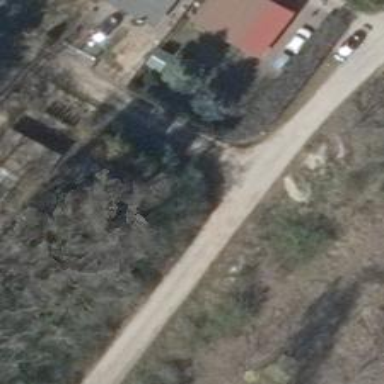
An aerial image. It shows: Gravel driveway serving as service road.